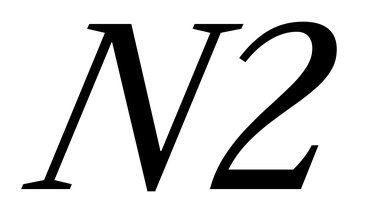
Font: LibreCaslonText-Italic_Italic